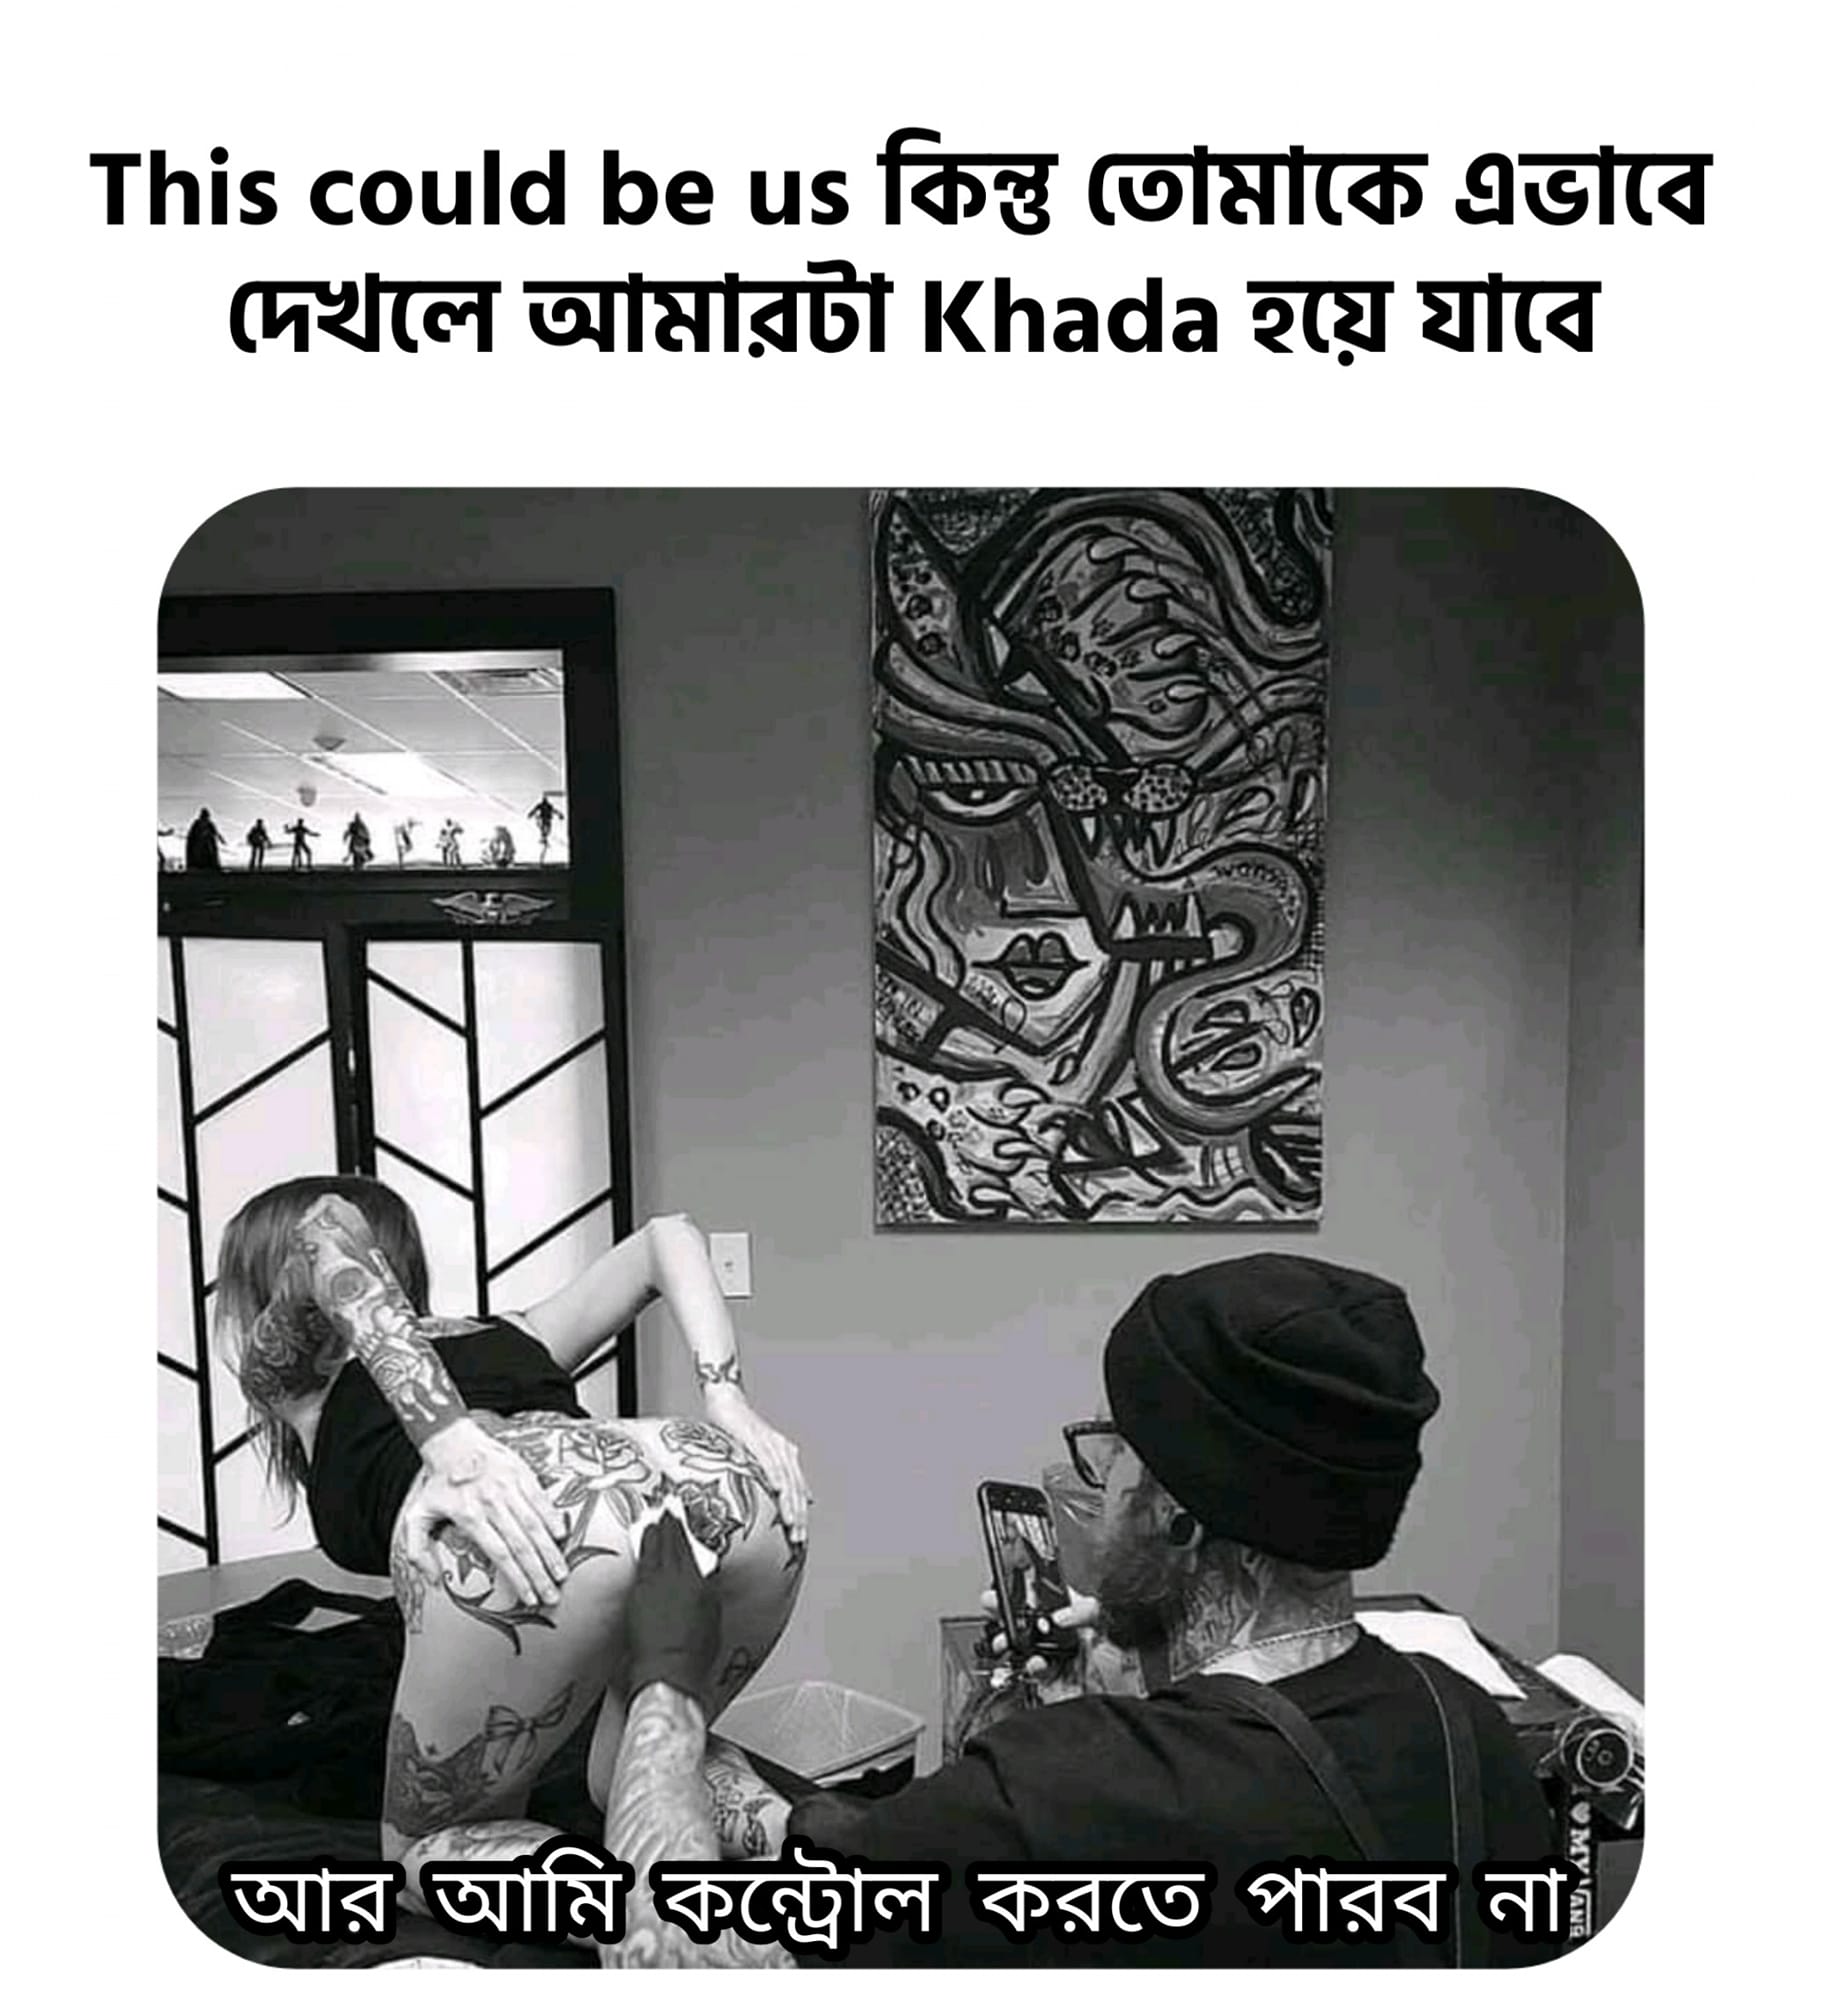
Caption: This could be us কিন্তু তোমাকে এভাবে দেখলে আমারটা Khada হয়ে যাবে    আর আমি কন্ট্রোল করতে পারব না
Label: hate